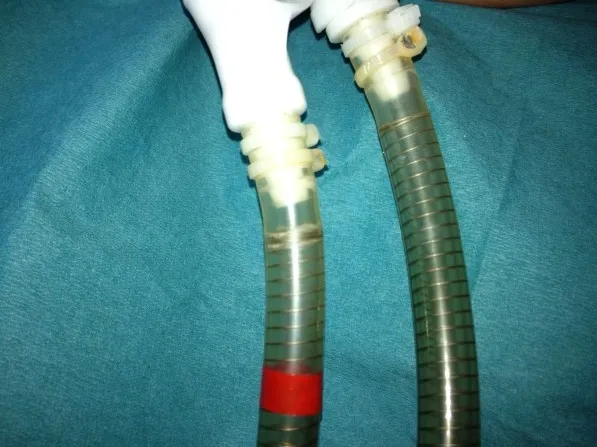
Small horizontal tear at the left ventricular driveline.
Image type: radiology (x_ray)